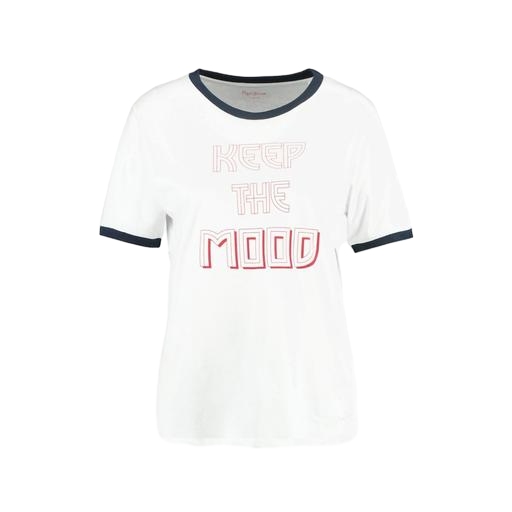
cool t-shirt, blue plus size printed t-shirt only macy, white plus size open-back graphic t-shirt only macy, white background